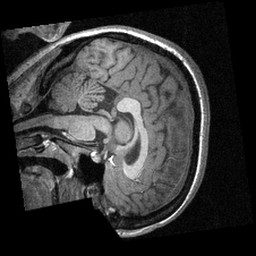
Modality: T1w
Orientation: sagittal